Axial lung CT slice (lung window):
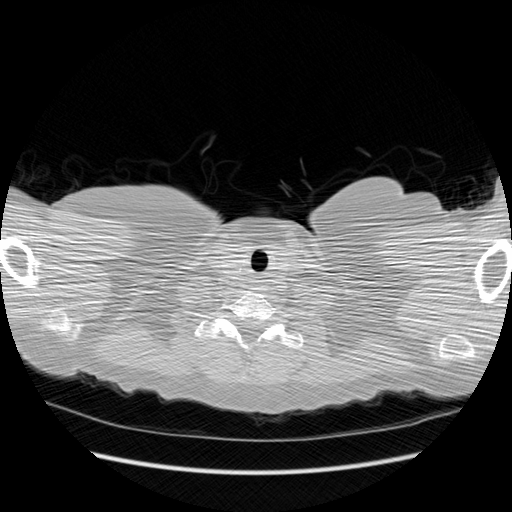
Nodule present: no